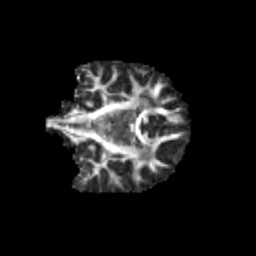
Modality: FA
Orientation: coronal
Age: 11
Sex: female
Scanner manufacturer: siemens
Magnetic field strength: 3 T
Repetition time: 3.8 s
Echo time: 0.07 s